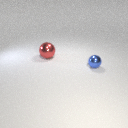
large red metal sphere to the left of small blue metal sphere